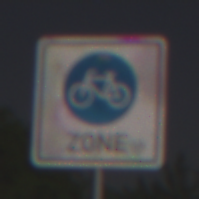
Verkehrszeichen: BeginnFahrradzone
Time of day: Night
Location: Outdoor (Nature)
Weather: Clear
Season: NotSpecified
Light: Natural